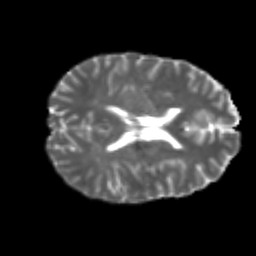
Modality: T2w
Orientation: axial
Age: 20
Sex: male
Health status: healthy
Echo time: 0.074 s